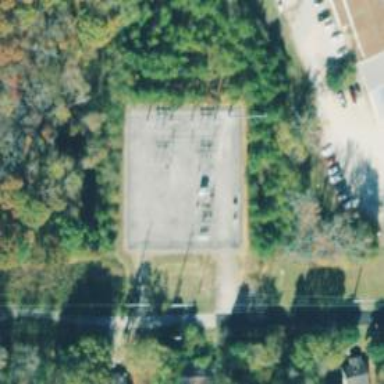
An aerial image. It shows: Distribution level power substation enclosed by fence.